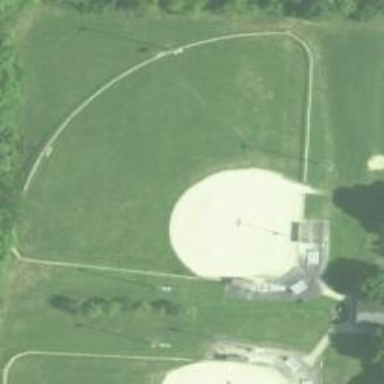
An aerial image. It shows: Baseball pitch for leisure land activities.